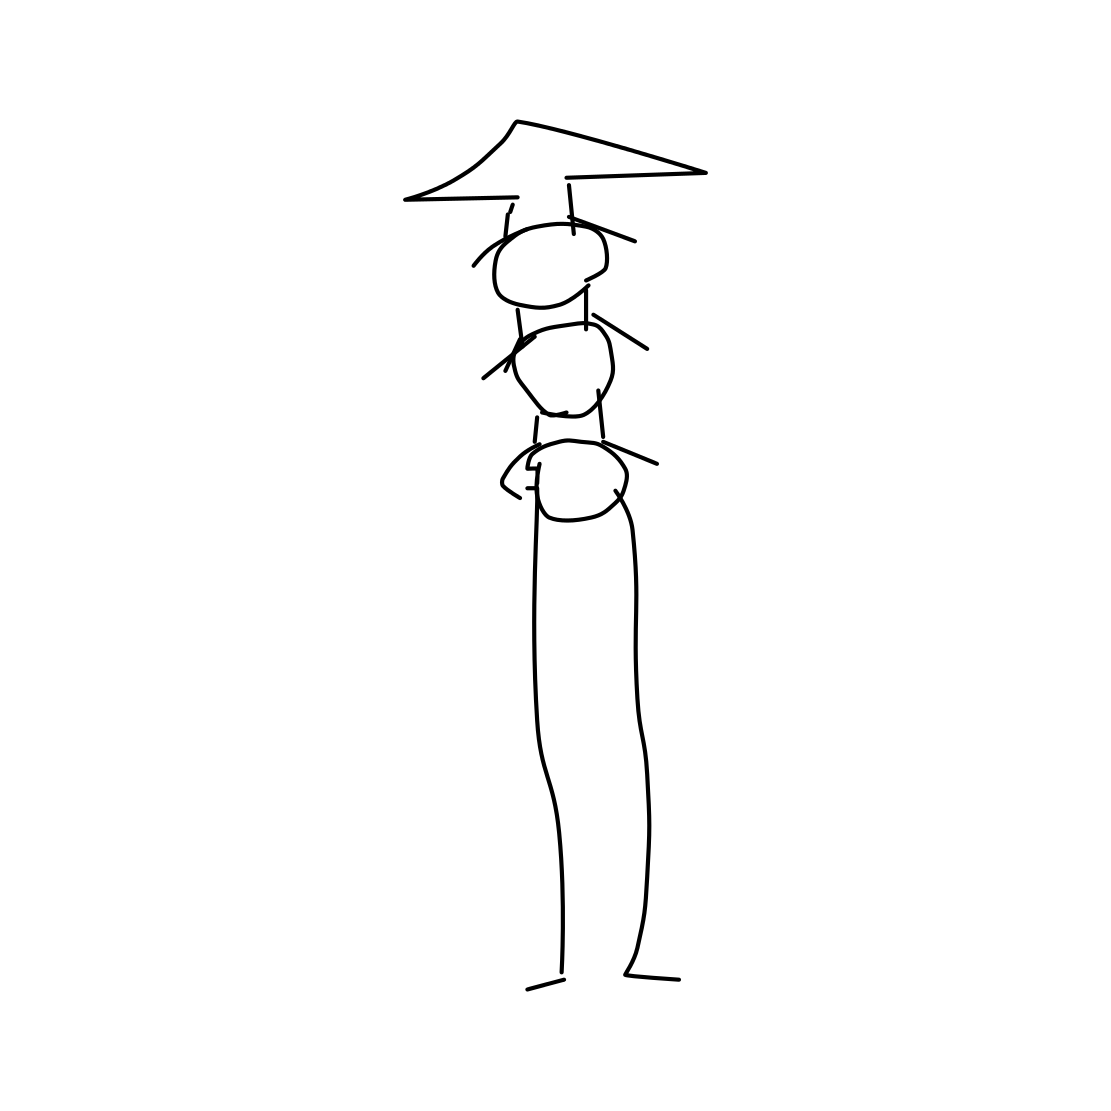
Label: traffic light